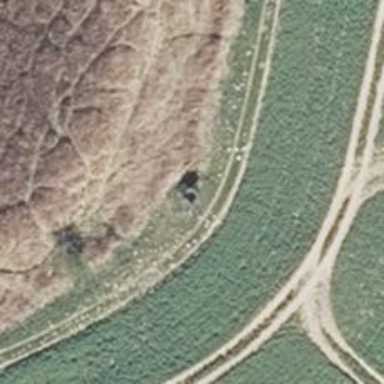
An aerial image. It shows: Hunting stand.